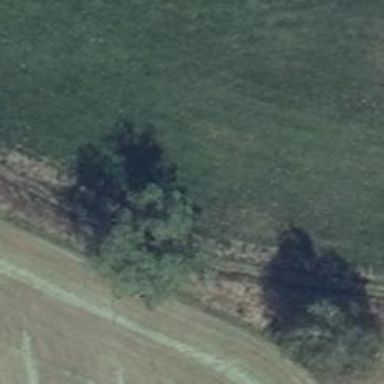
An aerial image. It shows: Hunting stand.